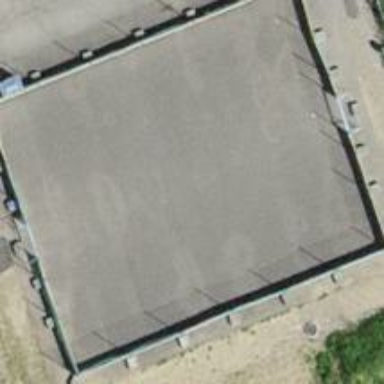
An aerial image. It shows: Soccer pitch for leisureland activities.